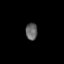
Tissue: lung
Cell type: Fibroblasts
Senescence score: 0.6208
Nuclear area (px): 196
Mean DAPI intensity: 99.867